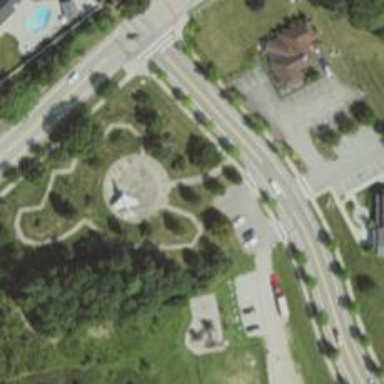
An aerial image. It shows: Historical site featuring war memorial.